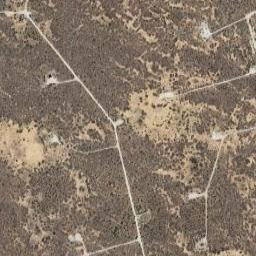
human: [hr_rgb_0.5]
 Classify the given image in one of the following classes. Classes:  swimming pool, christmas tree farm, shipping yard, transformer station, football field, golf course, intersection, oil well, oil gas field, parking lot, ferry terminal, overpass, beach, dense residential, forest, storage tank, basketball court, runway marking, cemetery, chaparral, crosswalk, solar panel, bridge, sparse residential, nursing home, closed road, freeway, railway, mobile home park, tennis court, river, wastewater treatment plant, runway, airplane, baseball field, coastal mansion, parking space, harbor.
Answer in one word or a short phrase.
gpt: oil gas field